Question: I'm having trouble making a Sublime Text 3 plugin. I just installed wxPython with Python 2.7 on my Macintosh.
In the terminal, my Mac can find wxPython ('import wx'). But the source code of a Sublime Text plugin cannot import wxPython.
You can check out the screen capture below.

How can I fix this problem?
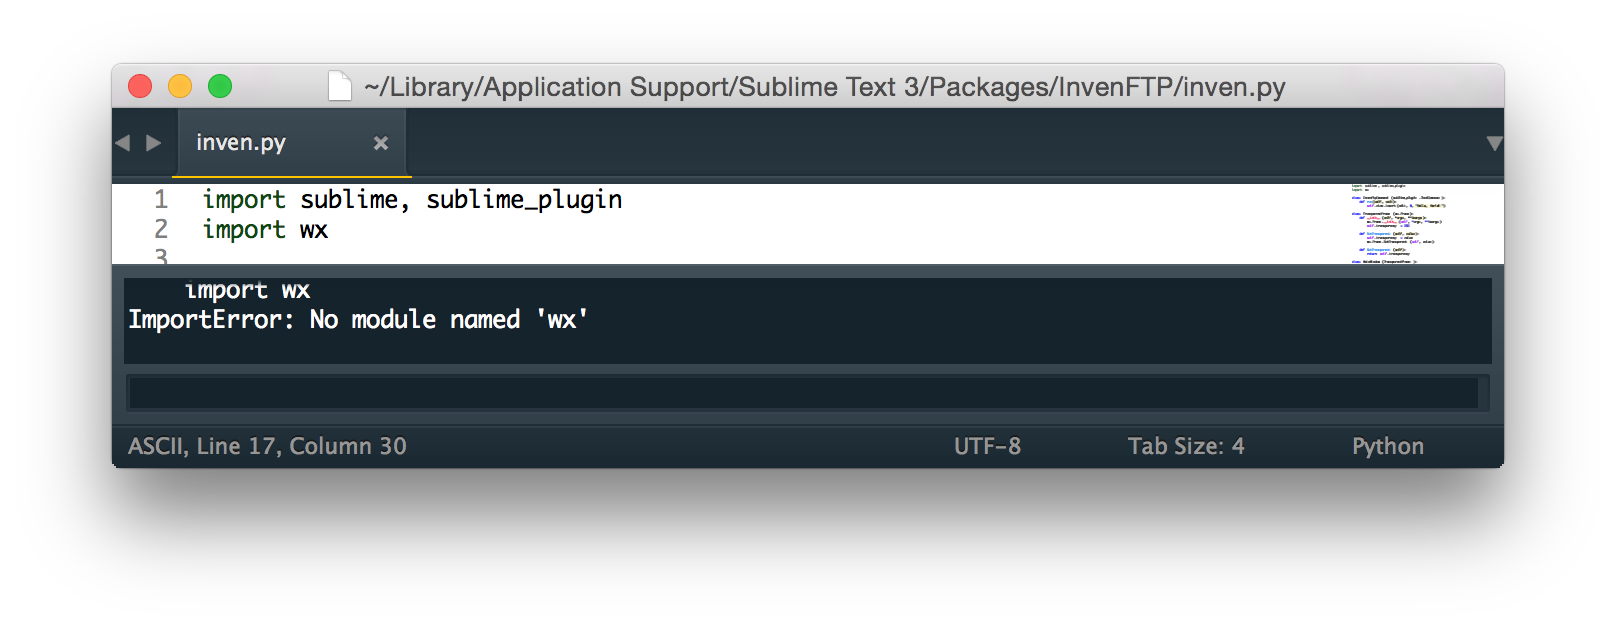
Answer: Plugins are executed using Sublime's internal Python interpreter, not any version of Python installed on your computer. Nearly all of the standard library is included, but a few packages (including Tkinter, among others) are not. To my knowledge it is not possible to use 'pip', for example, to install 3rd-party modules into Sublime Text.
However, if you would like to include some 3rd-party code, just put it in your plugin's directory. For example, if you store your plugin code in 'Packages/MyPlugin' (where 'Packages' is the directory opened by selecting 'Preferences -> Browse Packages...'), and you want to include the 3rd-party library 'foobar', just copy the 'foobar' directory into 'Packages/MyPlugin'. Then, in your plugin code, use the following template, assuming you're trying to code for both ST3 (Python 3.3) and ST2 (Python 2.6):
'''
try: #ST3
from .foobar import mymodule
except ImportError: #ST2
from foobar import mymodule
'''
Obviously, if you're just planning on supporting ST3 (there are enough differences in the API to make programming for both versions annoying), you won't need the 'try'/'except' clause. Also, if you are going to be distributing your plugin via Package Control or some other method, make sure you redistribute the 3rd-party code, and that your license is compatible with its license.